Question: I have these rows in SQL Server:

How can I swap the data circled in red?
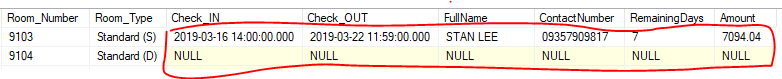
Answer: Put the original values in a temporary table with the IDs swapped then join to the temporary table whilst updating the table, example code below:
'''
--drop temp table if exists
IF OBJECT_ID('tempdb..#Temp', 'U') IS NOT NULL
DROP TABLE #Temp
--need to store the original values
SELECT
*,CASE WHEN Room_Number=9104 then 9103 ELSE 9104 END AS New_Room_Number
INTO #Temp
FROM YourTable
WHERE Room_Number in (9103,9104)
--swap values
UPDATE y
SET Check_IN=t.Check_IN
,Check_OUT=t.Check_OUT
,FullName=t.FullName
,ContactNumber=t.ContactNumber
,Amount=t.Amount
FROM YourTable y
INNER JOIN #Temp t ON y.Room_Number =t.New_Room_Number
WHERE y.Room_Number in (9103,9104)
'''